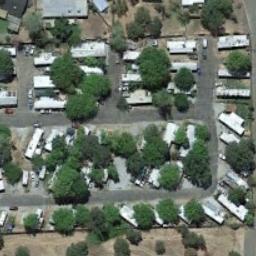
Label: mobile_home_park